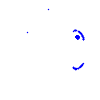
Particle: proton